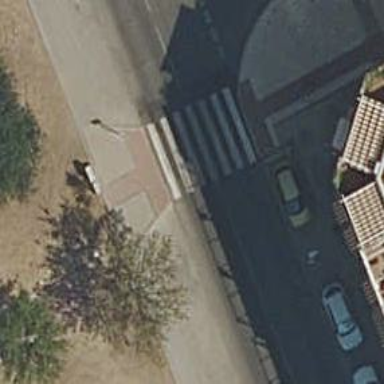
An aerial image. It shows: Footway with concrete surface.